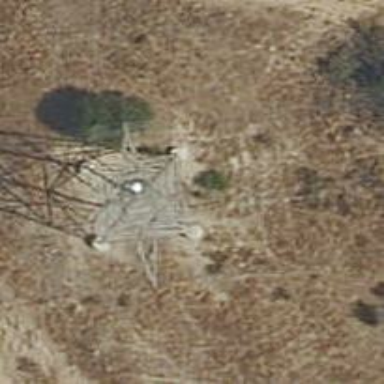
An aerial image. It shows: Power tower.